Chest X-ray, PA view. Patient: 32 years old, sex M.
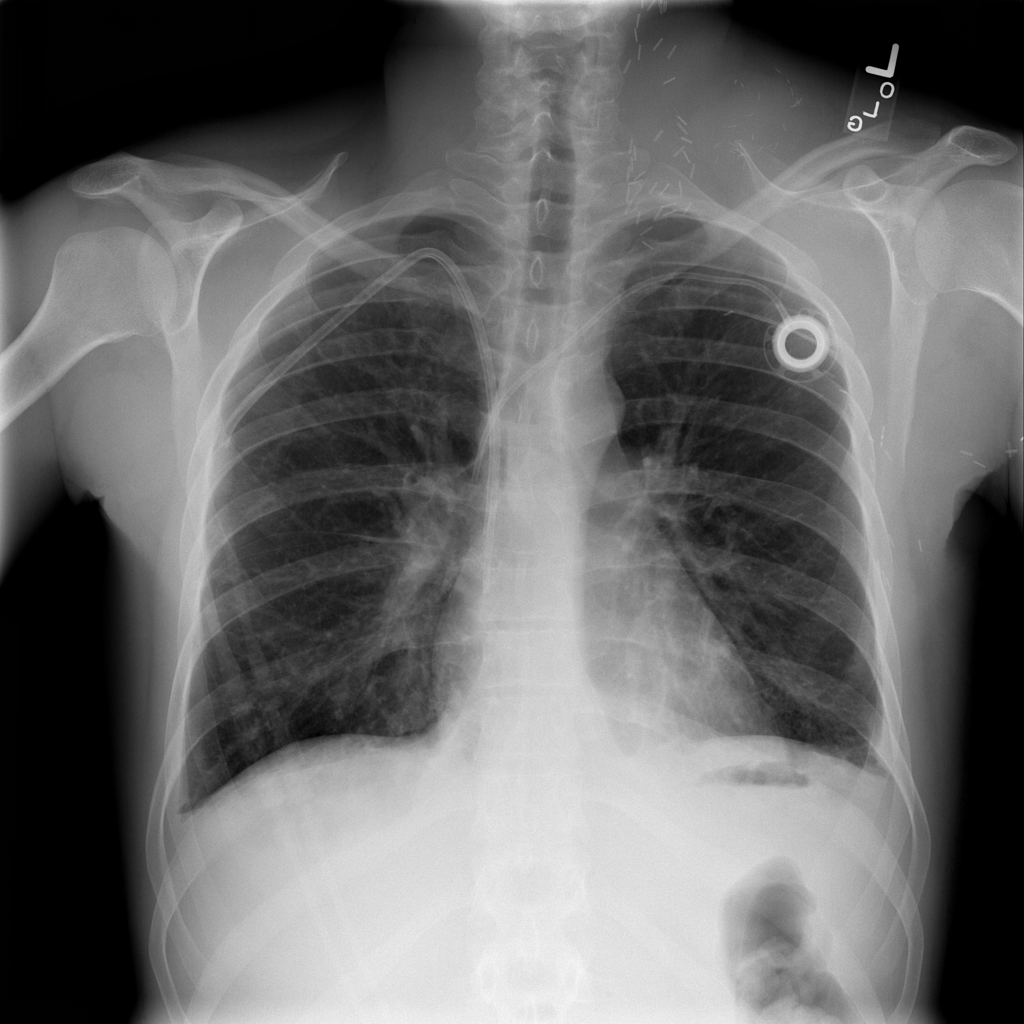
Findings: No Finding